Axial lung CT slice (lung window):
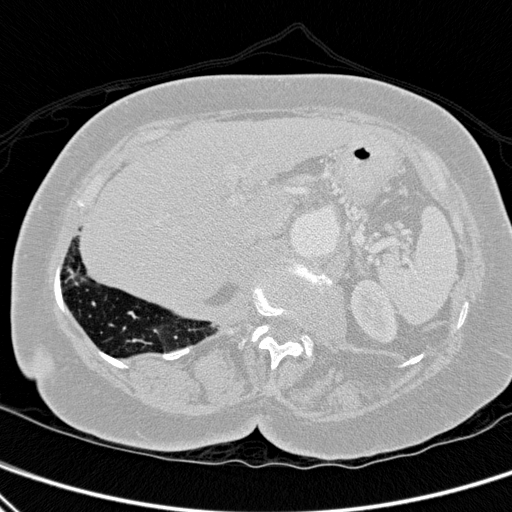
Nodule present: no